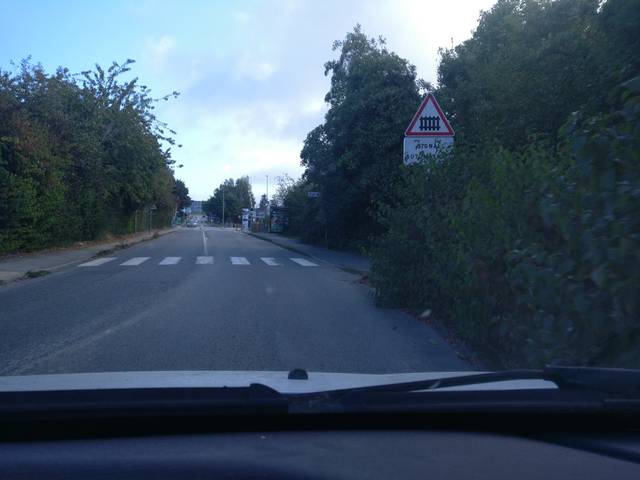
Region: France
Coordinates: 48.084, -1.628